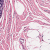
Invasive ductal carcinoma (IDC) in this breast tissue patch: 0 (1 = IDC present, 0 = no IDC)